Question: I'm doing some bitmap animation in native code, so I need to redraw the ImageView every frame:
'''
class MyImageView extends ImageView
{
...
protected void onDraw( Canvas canvas )
{
native_drawStuff( handle, canvas );
invalidate();
}
}
'''
Seems all well and good, except that Traceview shows this:

I don't know about you, but that seems kind of absurd. native_drawStuff() is setting every pixel of a bitmap then drawing the bitmap to the canvas, and a simple invalidate() call takes almost than that? The bitmaps aren't small either (RGBA_8888 and anywhere from 50k to 300k pixels).
Given my need to redraw the entire ImageView every frame, is there a better way to do this? The only advice on this that I've seen is to only invalidate the part of the view that you need to redraw, but in my case that's the entire thing anyway.
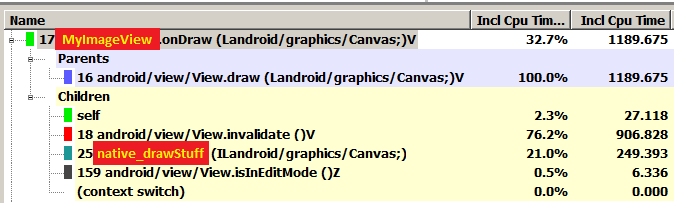
Answer: API 14 introduced the perfect class for this: <URL>
> A TextureView can be used to display a content stream. Such a content
stream can for instance be a video or an OpenGL scene. The content
stream can come from the application's process as well as a remote
process.
Romain Guy posted an example of how to stream content to the TextureView from another Thread here: <URL>. I'm copying it here for posterity:
'''
import android.app.Activity;
import android.graphics.Canvas;
import android.graphics.Paint;
import android.graphics.PorterDuff;
import android.graphics.SurfaceTexture;
import android.os.Bundle;
import android.view.Gravity;
import android.view.TextureView;
import android.widget.FrameLayout;
@SuppressWarnings({"UnusedDeclaration"})
public class CanvasTextureViewActivity extends Activity
implements TextureView.SurfaceTextureListener {
private TextureView mTextureView;
private CanvasTextureViewActivity.RenderingThread mThread;
@Override
protected void onCreate(Bundle savedInstanceState) {
super.onCreate(savedInstanceState);
FrameLayout content = new FrameLayout(this);
mTextureView = new TextureView(this);
mTextureView.setSurfaceTextureListener(this);
mTextureView.setOpaque(false);
content.addView(mTextureView, new FrameLayout.LayoutParams(500, 500, Gravity.CENTER));
setContentView(content);
}
@Override
public void onSurfaceTextureAvailable(SurfaceTexture surface, int width, int height) {
mThread = new RenderingThread(mTextureView);
mThread.start();
}
@Override
public void onSurfaceTextureSizeChanged(SurfaceTexture surface, int width, int height) {
// Ignored
}
@Override
public boolean onSurfaceTextureDestroyed(SurfaceTexture surface) {
if (mThread != null) mThread.stopRendering();
return true;
}
@Override
public void onSurfaceTextureUpdated(SurfaceTexture surface) {
// Ignored
}
private static class RenderingThread extends Thread {
private final TextureView mSurface;
private volatile boolean mRunning = true;
public RenderingThread(TextureView surface) {
mSurface = surface;
}
@Override
public void run() {
float x = 0.0f;
float y = 0.0f;
float speedX = 5.0f;
float speedY = 3.0f;
Paint paint = new Paint();
paint.setColor(0xff00ff00);
while (mRunning && !Thread.interrupted()) {
final Canvas canvas = mSurface.lockCanvas(null);
try {
canvas.drawColor(0x00000000, PorterDuff.Mode.CLEAR);
canvas.drawRect(x, y, x + 20.0f, y + 20.0f, paint);
} finally {
mSurface.unlockCanvasAndPost(canvas);
}
if (x + 20.0f + speedX >= mSurface.getWidth() || x + speedX <= 0.0f) {
speedX = -speedX;
}
if (y + 20.0f + speedY >= mSurface.getHeight() || y + speedY <= 0.0f) {
speedY = -speedY;
}
x += speedX;
y += speedY;
try {
Thread.sleep(15);
} catch (InterruptedException e) {
// Interrupted
}
}
}
void stopRendering() {
interrupt();
mRunning = false;
}
}
}
'''